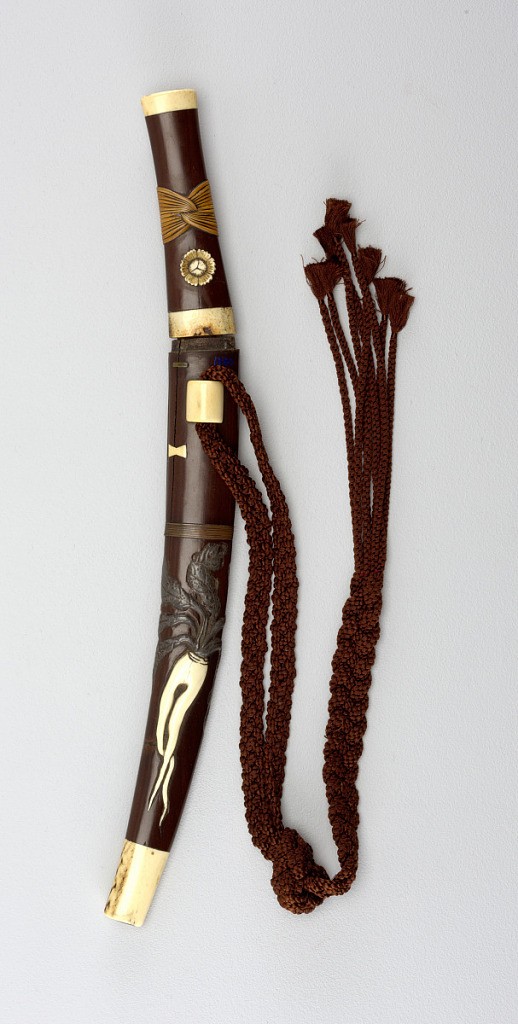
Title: Knife
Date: ca. 1870–80
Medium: wood
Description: Blade: Single edge, Kakumune. (Not originally in this sheath). Scabbard and hilt: wood with ivory mounts, kojiri, fuchi-kashira, kurikata, uragawara, mekugi head and washer of ivory. No koiguchi. Tsuba ivory attached like a koiguchi; ''worm-eaten'' effect by carving; sashi omote, kaku-gata. Kozuka: akagane; omote, part migaki part ishime; design of two lotus leaves and a bud, inlaid in shakudo and gold. Blade signed. Scabbard inlaid with design of futamata daikon (forked radish) in relief, in ivory and sawari (pewter).